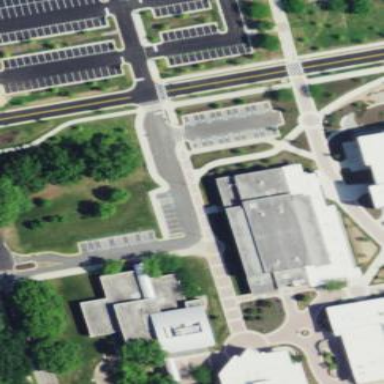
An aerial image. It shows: School building.